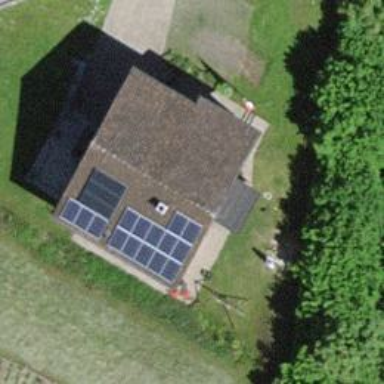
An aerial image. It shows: Solar power generator utilizing photovoltaic technology with solar photovoltaic panels.